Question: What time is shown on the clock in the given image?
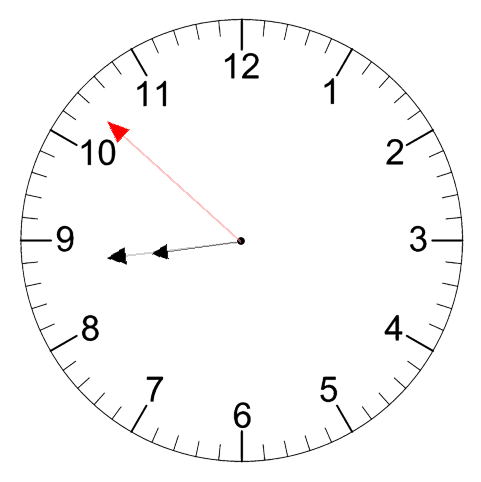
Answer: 08:43:52